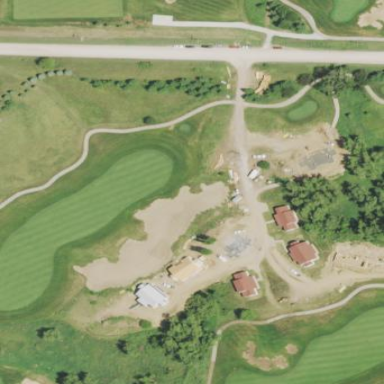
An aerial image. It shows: Sandy area is golf bunker.